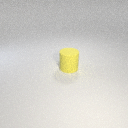
large yellow rubber cylinder